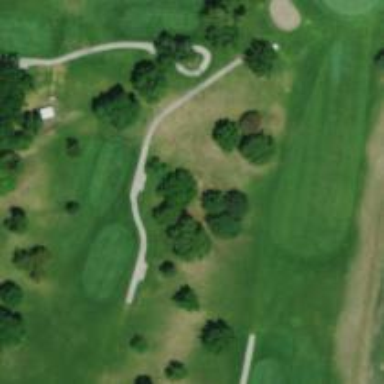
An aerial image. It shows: Path for both road and golf.